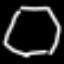
Label: octagon